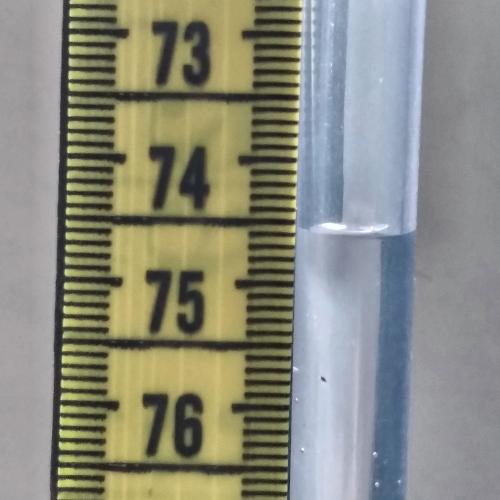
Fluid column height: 74.6 cm